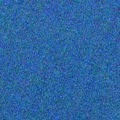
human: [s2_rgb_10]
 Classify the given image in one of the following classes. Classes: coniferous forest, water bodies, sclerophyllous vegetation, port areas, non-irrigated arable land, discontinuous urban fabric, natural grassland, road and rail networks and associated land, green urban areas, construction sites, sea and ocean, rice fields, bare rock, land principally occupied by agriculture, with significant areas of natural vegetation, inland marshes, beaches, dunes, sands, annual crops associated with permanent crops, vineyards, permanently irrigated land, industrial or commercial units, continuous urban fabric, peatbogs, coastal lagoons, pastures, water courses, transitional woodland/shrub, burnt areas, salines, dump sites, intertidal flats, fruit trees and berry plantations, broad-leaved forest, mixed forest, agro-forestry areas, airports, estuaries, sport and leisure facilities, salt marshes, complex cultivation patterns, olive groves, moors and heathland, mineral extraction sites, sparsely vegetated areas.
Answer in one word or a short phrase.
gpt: sea and ocean